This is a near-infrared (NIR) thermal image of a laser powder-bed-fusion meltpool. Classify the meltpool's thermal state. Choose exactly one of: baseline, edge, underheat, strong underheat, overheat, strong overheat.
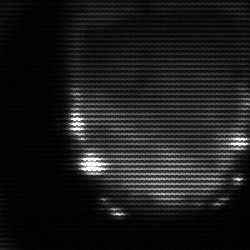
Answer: edge